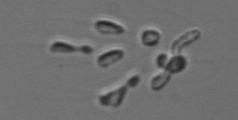
Label: Dinobryon